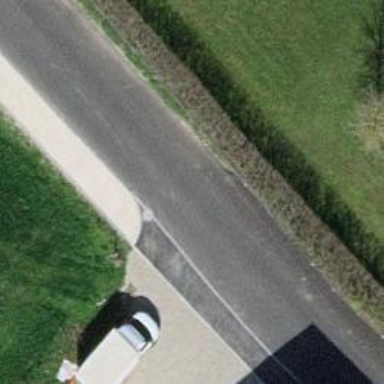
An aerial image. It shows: Residential road with asphalt surface.